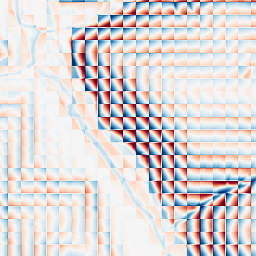
Category: wavelet
Decomposition family: wavelet_biorthogonal
Decomposition parameters: wavelet: bior1.3
level: 4
Upsampling method: quartic
Upsampling parameters: scale: 4
Upsampling scale: 4